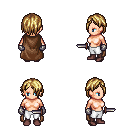
a pixel art fantasy rpg character, female body template, human, light skin, brown cape, white pants, blonde bangs hairstyle, metal gloves, maroon shoes, dagger, four views (front, back, left, right), 2x2 character sprite sheet, small pixel art, hard edges, no anti-aliasing